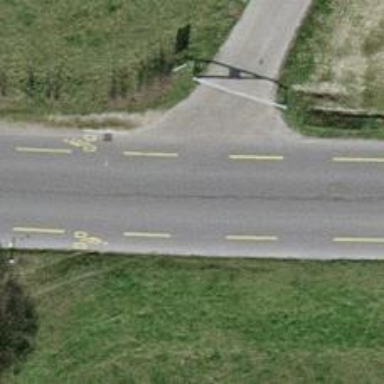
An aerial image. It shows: Tertiary road with asphalt surface. It includes cycle lane on both sides.